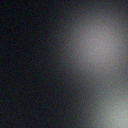
Screen state: off